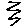
Label: zigzag